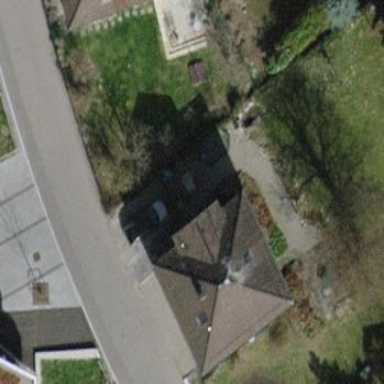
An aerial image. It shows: Detached building with hipped roof.